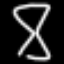
Label: hourglass